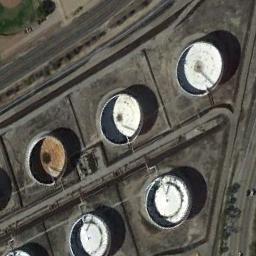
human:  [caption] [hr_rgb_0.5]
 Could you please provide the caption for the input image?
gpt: There are several neatly arranged large oil storage tanks in the factory, And there are large lawns in the factory .

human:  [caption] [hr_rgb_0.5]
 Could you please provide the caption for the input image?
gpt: There are five storage tanks on the bare land .

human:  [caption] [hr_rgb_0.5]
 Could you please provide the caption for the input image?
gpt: Here are two white storage tanks of the same size .

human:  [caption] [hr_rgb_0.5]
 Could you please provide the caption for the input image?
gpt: Many roads are near the storage tanks .

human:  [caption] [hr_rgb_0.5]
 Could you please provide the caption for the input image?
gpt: There are five storage tanks of the same size .